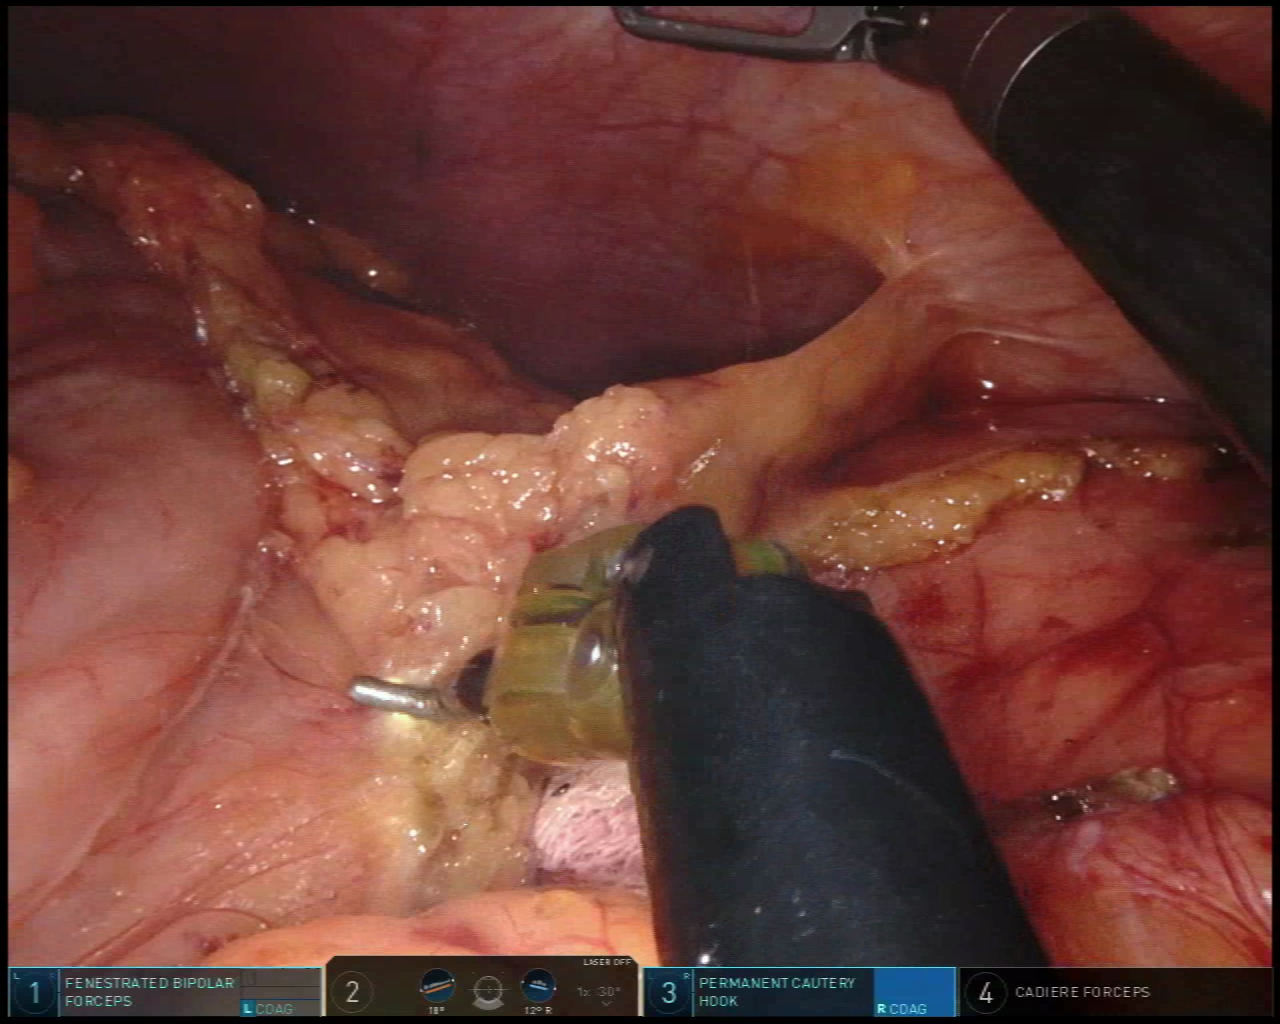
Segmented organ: spleen
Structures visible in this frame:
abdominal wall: yes
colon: yes
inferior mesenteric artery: no
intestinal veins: no
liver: no
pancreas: no
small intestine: no
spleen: yes
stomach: no
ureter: no
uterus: no
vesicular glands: no